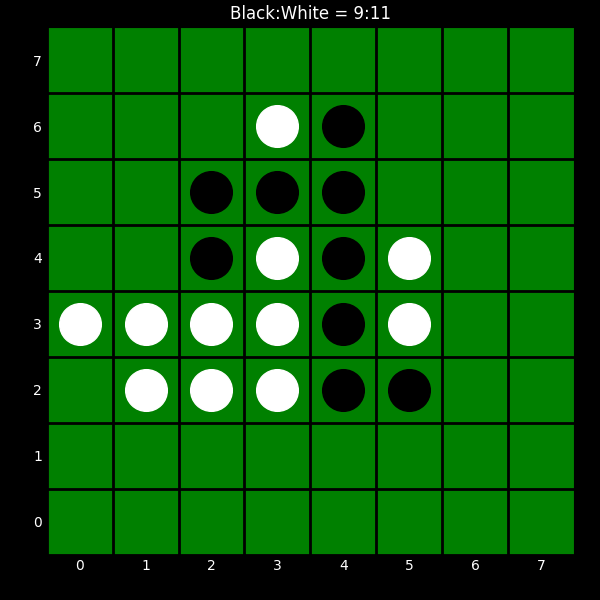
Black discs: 9
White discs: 11